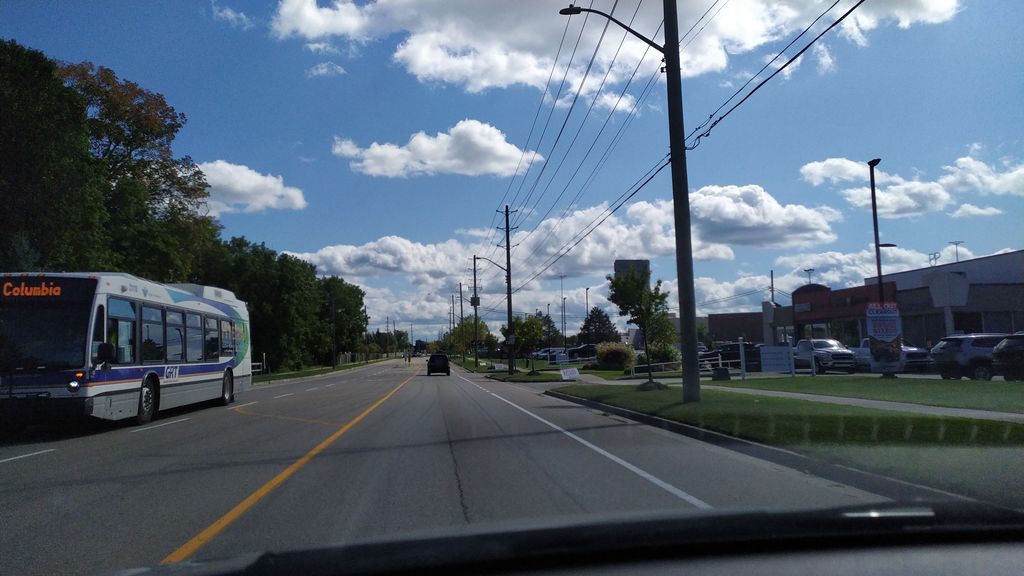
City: kitchener-waterloo